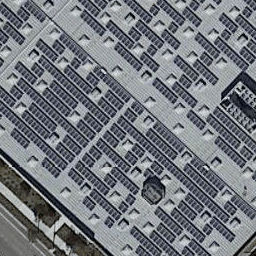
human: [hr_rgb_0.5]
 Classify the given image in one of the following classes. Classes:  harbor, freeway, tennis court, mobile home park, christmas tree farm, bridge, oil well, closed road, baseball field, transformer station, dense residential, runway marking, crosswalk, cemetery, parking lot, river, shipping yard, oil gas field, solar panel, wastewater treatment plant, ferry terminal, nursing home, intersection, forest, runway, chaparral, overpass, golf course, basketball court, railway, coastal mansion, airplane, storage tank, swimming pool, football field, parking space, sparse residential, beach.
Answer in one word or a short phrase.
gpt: solar panel